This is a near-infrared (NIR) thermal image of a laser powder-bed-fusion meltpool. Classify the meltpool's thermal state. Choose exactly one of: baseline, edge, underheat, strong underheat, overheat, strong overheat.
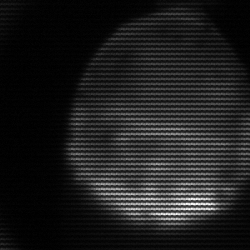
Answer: edge